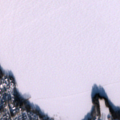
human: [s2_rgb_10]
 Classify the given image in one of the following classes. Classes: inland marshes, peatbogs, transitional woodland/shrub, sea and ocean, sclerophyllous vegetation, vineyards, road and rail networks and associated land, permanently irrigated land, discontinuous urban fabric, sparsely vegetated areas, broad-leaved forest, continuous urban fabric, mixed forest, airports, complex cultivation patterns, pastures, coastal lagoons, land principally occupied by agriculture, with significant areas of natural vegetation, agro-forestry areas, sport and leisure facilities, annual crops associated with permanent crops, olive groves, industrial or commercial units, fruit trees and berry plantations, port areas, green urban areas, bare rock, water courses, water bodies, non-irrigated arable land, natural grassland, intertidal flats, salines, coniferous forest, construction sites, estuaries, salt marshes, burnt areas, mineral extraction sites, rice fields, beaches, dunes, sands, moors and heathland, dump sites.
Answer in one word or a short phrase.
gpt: discontinuous urban fabric, land principally occupied by agriculture, with significant areas of natural vegetation, coniferous forest, water bodies